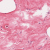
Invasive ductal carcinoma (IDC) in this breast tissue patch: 0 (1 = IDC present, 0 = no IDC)